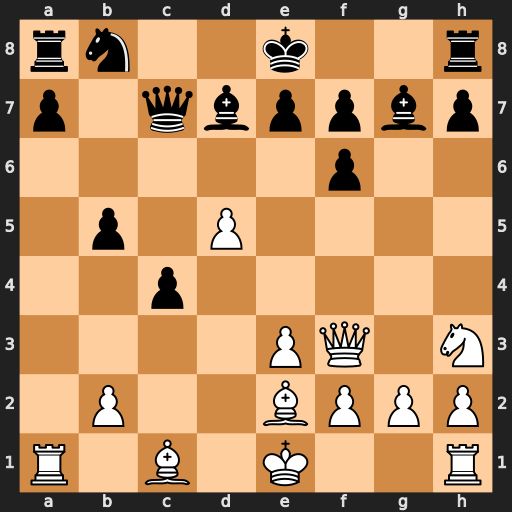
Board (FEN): rn2k2r/p1qbppbp/5p2/1p1P4/2p5/4PQ1N/1P2BPPP/R1B1K2R
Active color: w
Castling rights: KQkq
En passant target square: -
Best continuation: d6 Qc6 Qg3 Qxd6 Qxg7